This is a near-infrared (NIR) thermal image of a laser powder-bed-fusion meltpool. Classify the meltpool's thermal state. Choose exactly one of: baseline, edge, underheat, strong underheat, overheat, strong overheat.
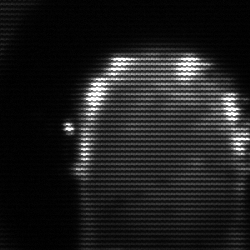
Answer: baseline